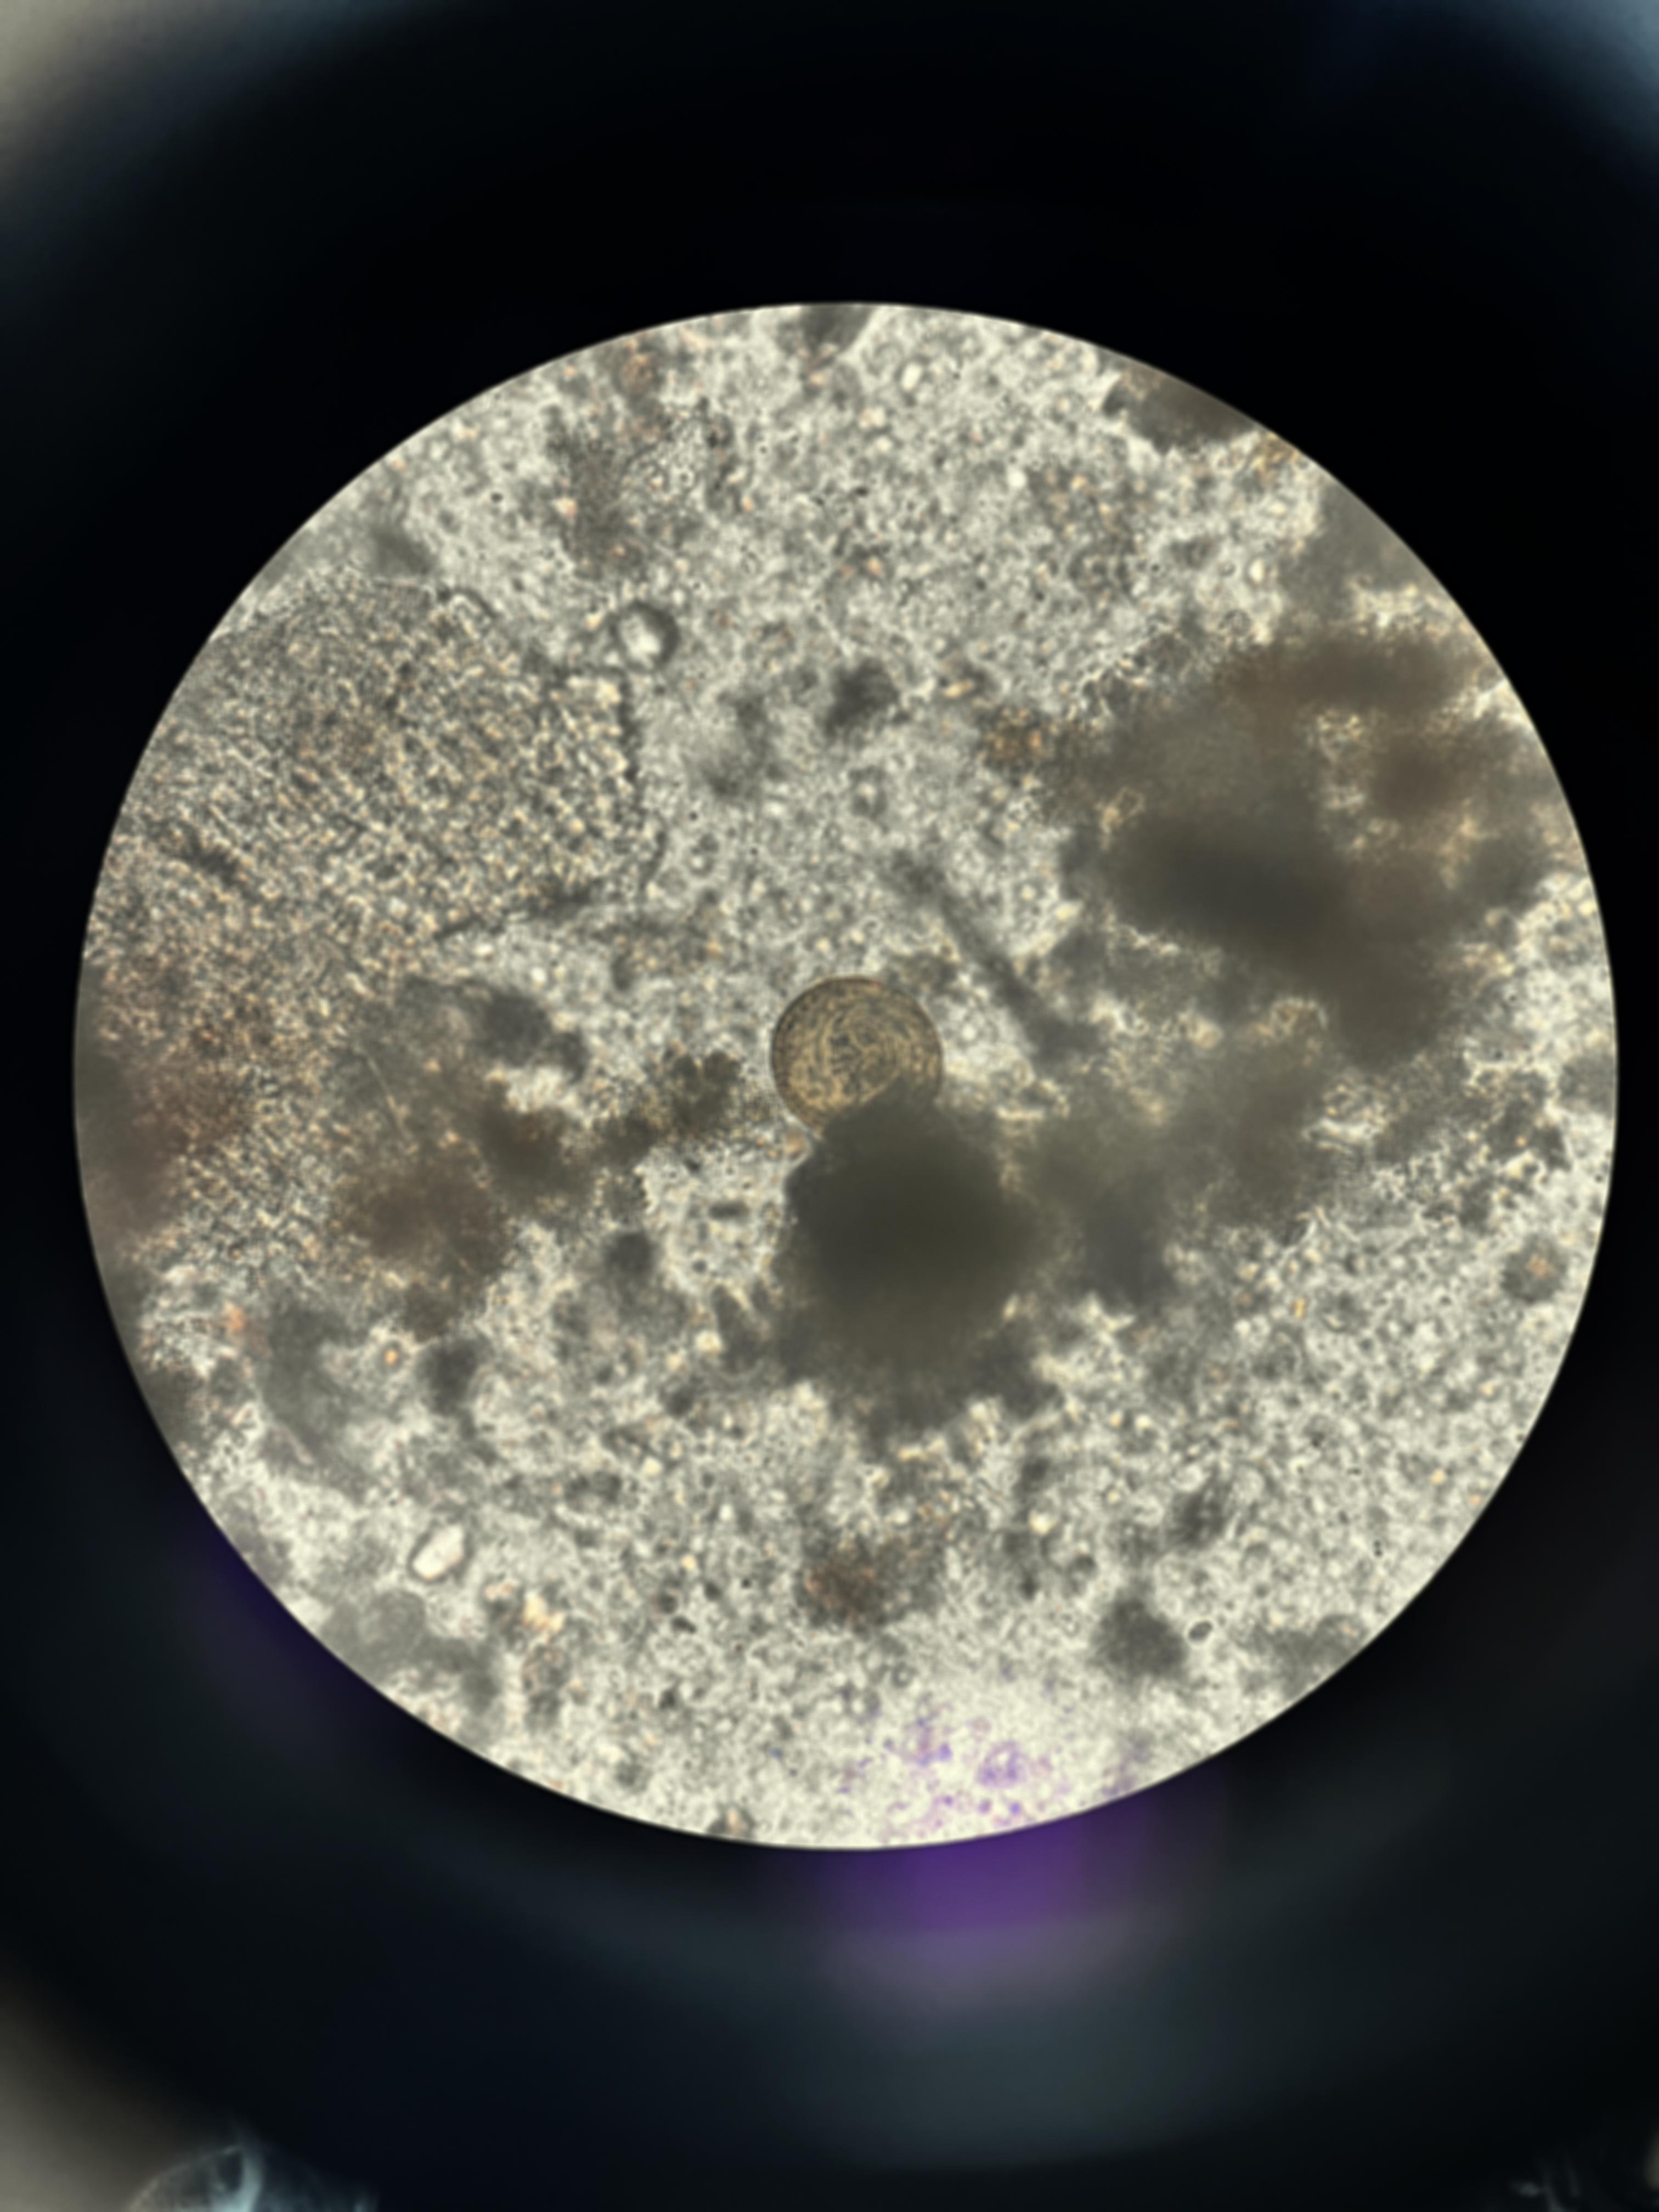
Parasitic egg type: Hymenolepis diminuta